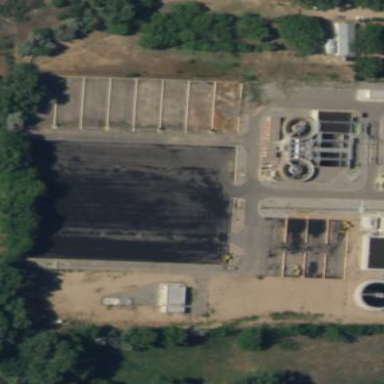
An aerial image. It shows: Waste water basin containing wastewater.